Aerial crown-view tile of a tropical tree (Barro Colorado Island, Panama), acquired 20250715:
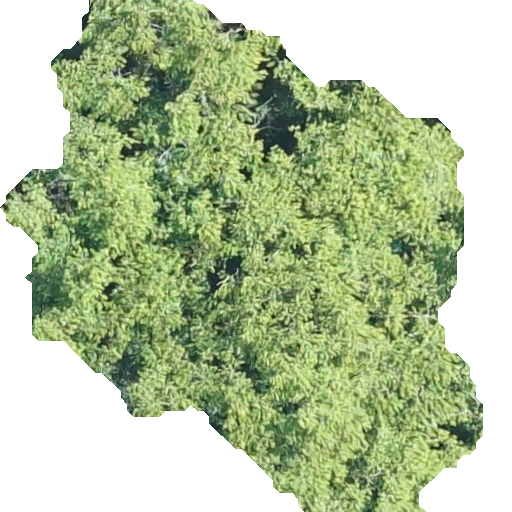
Species: Guazuma ulmifolia
GBIF accepted scientific name: Guazuma ulmifolia
Crown area: 252.093 m²